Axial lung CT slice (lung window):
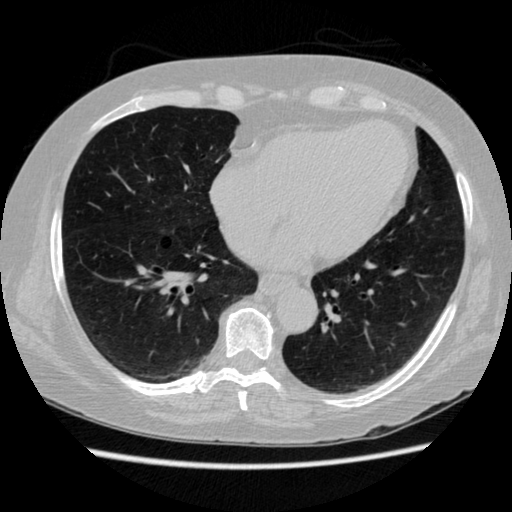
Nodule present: no